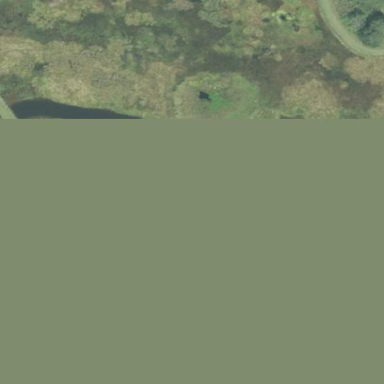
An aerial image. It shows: Wetland area characterized by wet meadow.